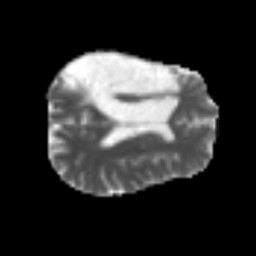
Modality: MD
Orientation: axial
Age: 54
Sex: male
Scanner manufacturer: siemens
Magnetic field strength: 3 T
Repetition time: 4.4 s
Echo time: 0.1 s